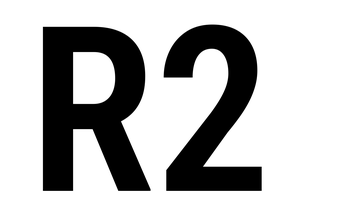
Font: Roboto_Condensed_SemiBold